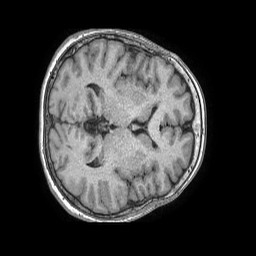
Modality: T1w
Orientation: axial
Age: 55
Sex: female
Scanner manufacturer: philips
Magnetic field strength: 1.5 T
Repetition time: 0.007718 s
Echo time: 0.003572 s